Question: Let say we have a view like this:

'''
<script id="my-view" type="text/x-kendo-template">
<div>
<input data-text-field="name"
data-value-field="id"
data-role="dropdownlist"
data-bind="source:wellDataSource,events:{change:onWellChange,dataBound:onWellDataBound}" />
<div data-role="tabstrip" data-bind="visible:isAnyWellExist">
<ul class="bd-doc-navigation-tabstrip" data-freezable="false">
<li class="k-state-active">Home</li>
<li>Products</li>
<li>About</li>
<li>...</li>
</ul>
</div>
</script>
'''
JS:
'''
var _view = new kendo.View("my-view", { model: _viewModel});
_view.render("#container");
'''
When I render the view I expect all the three widgets rendered and then events of them triggered but when the rendering finished it's and events fires before the and rendered. So I can't access the and widgets in those events.
Why this happens? And is there any solution or workaround to be sure events happens after the view rendered totaly?
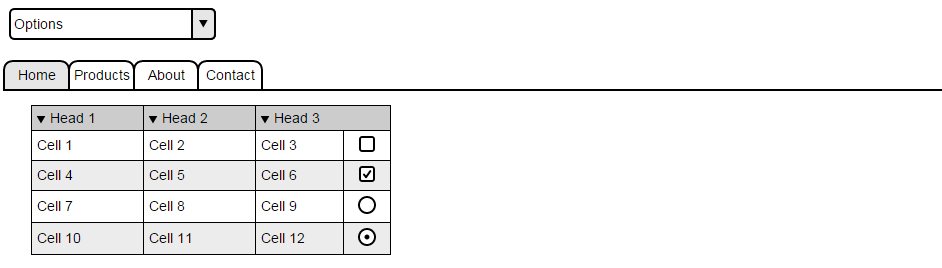
Answer: Kendo DropDownList has a 'DataSource', FYI the event 'DataBinding' and 'DataBound' automatically triggered when data has been collected from server.
Therefore to prevent it to do so you have to prevent the data initialization of DropDownList. You can change DropDownList 'AutoBind' property to 'false', so it won't make a request to server when its in initialization phase. After page rendered completely you can trigger its 'DataSource' to call 'read' method.
Your code should be like this
'''
<input data-text-field="name"
data-value-field="id"
data-role="dropdownlist"
data-bind="source:wellDataSource,events: change:onWellChange,dataBound:onWellDataBound}"
data-auto-bind="false" />
$(document).ready(function() {
$("#dropdown").data().kendoDropDownList.dataSource.read();
});
'''
<URL>